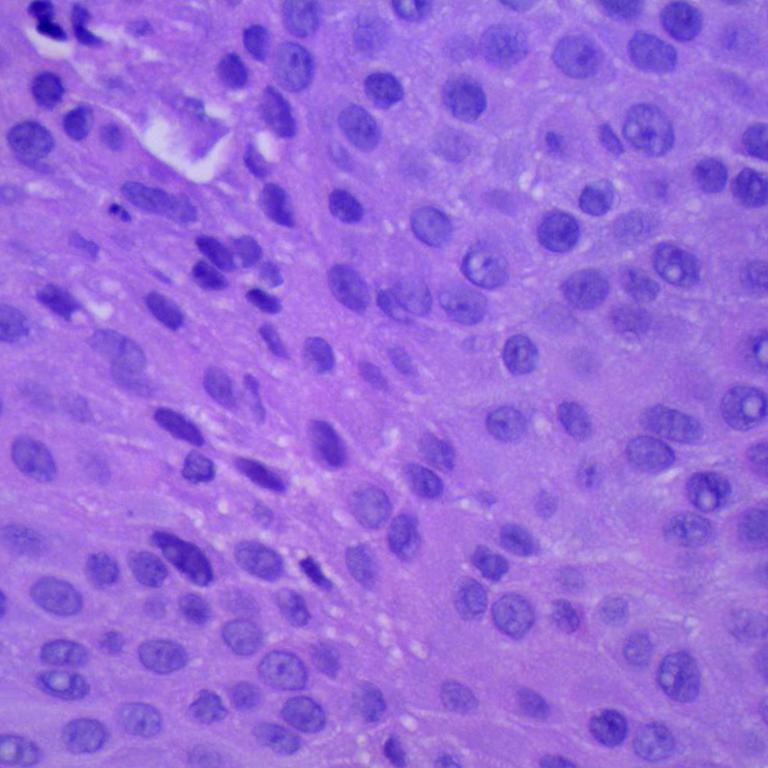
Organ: lung
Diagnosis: squamous carcinomas